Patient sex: M
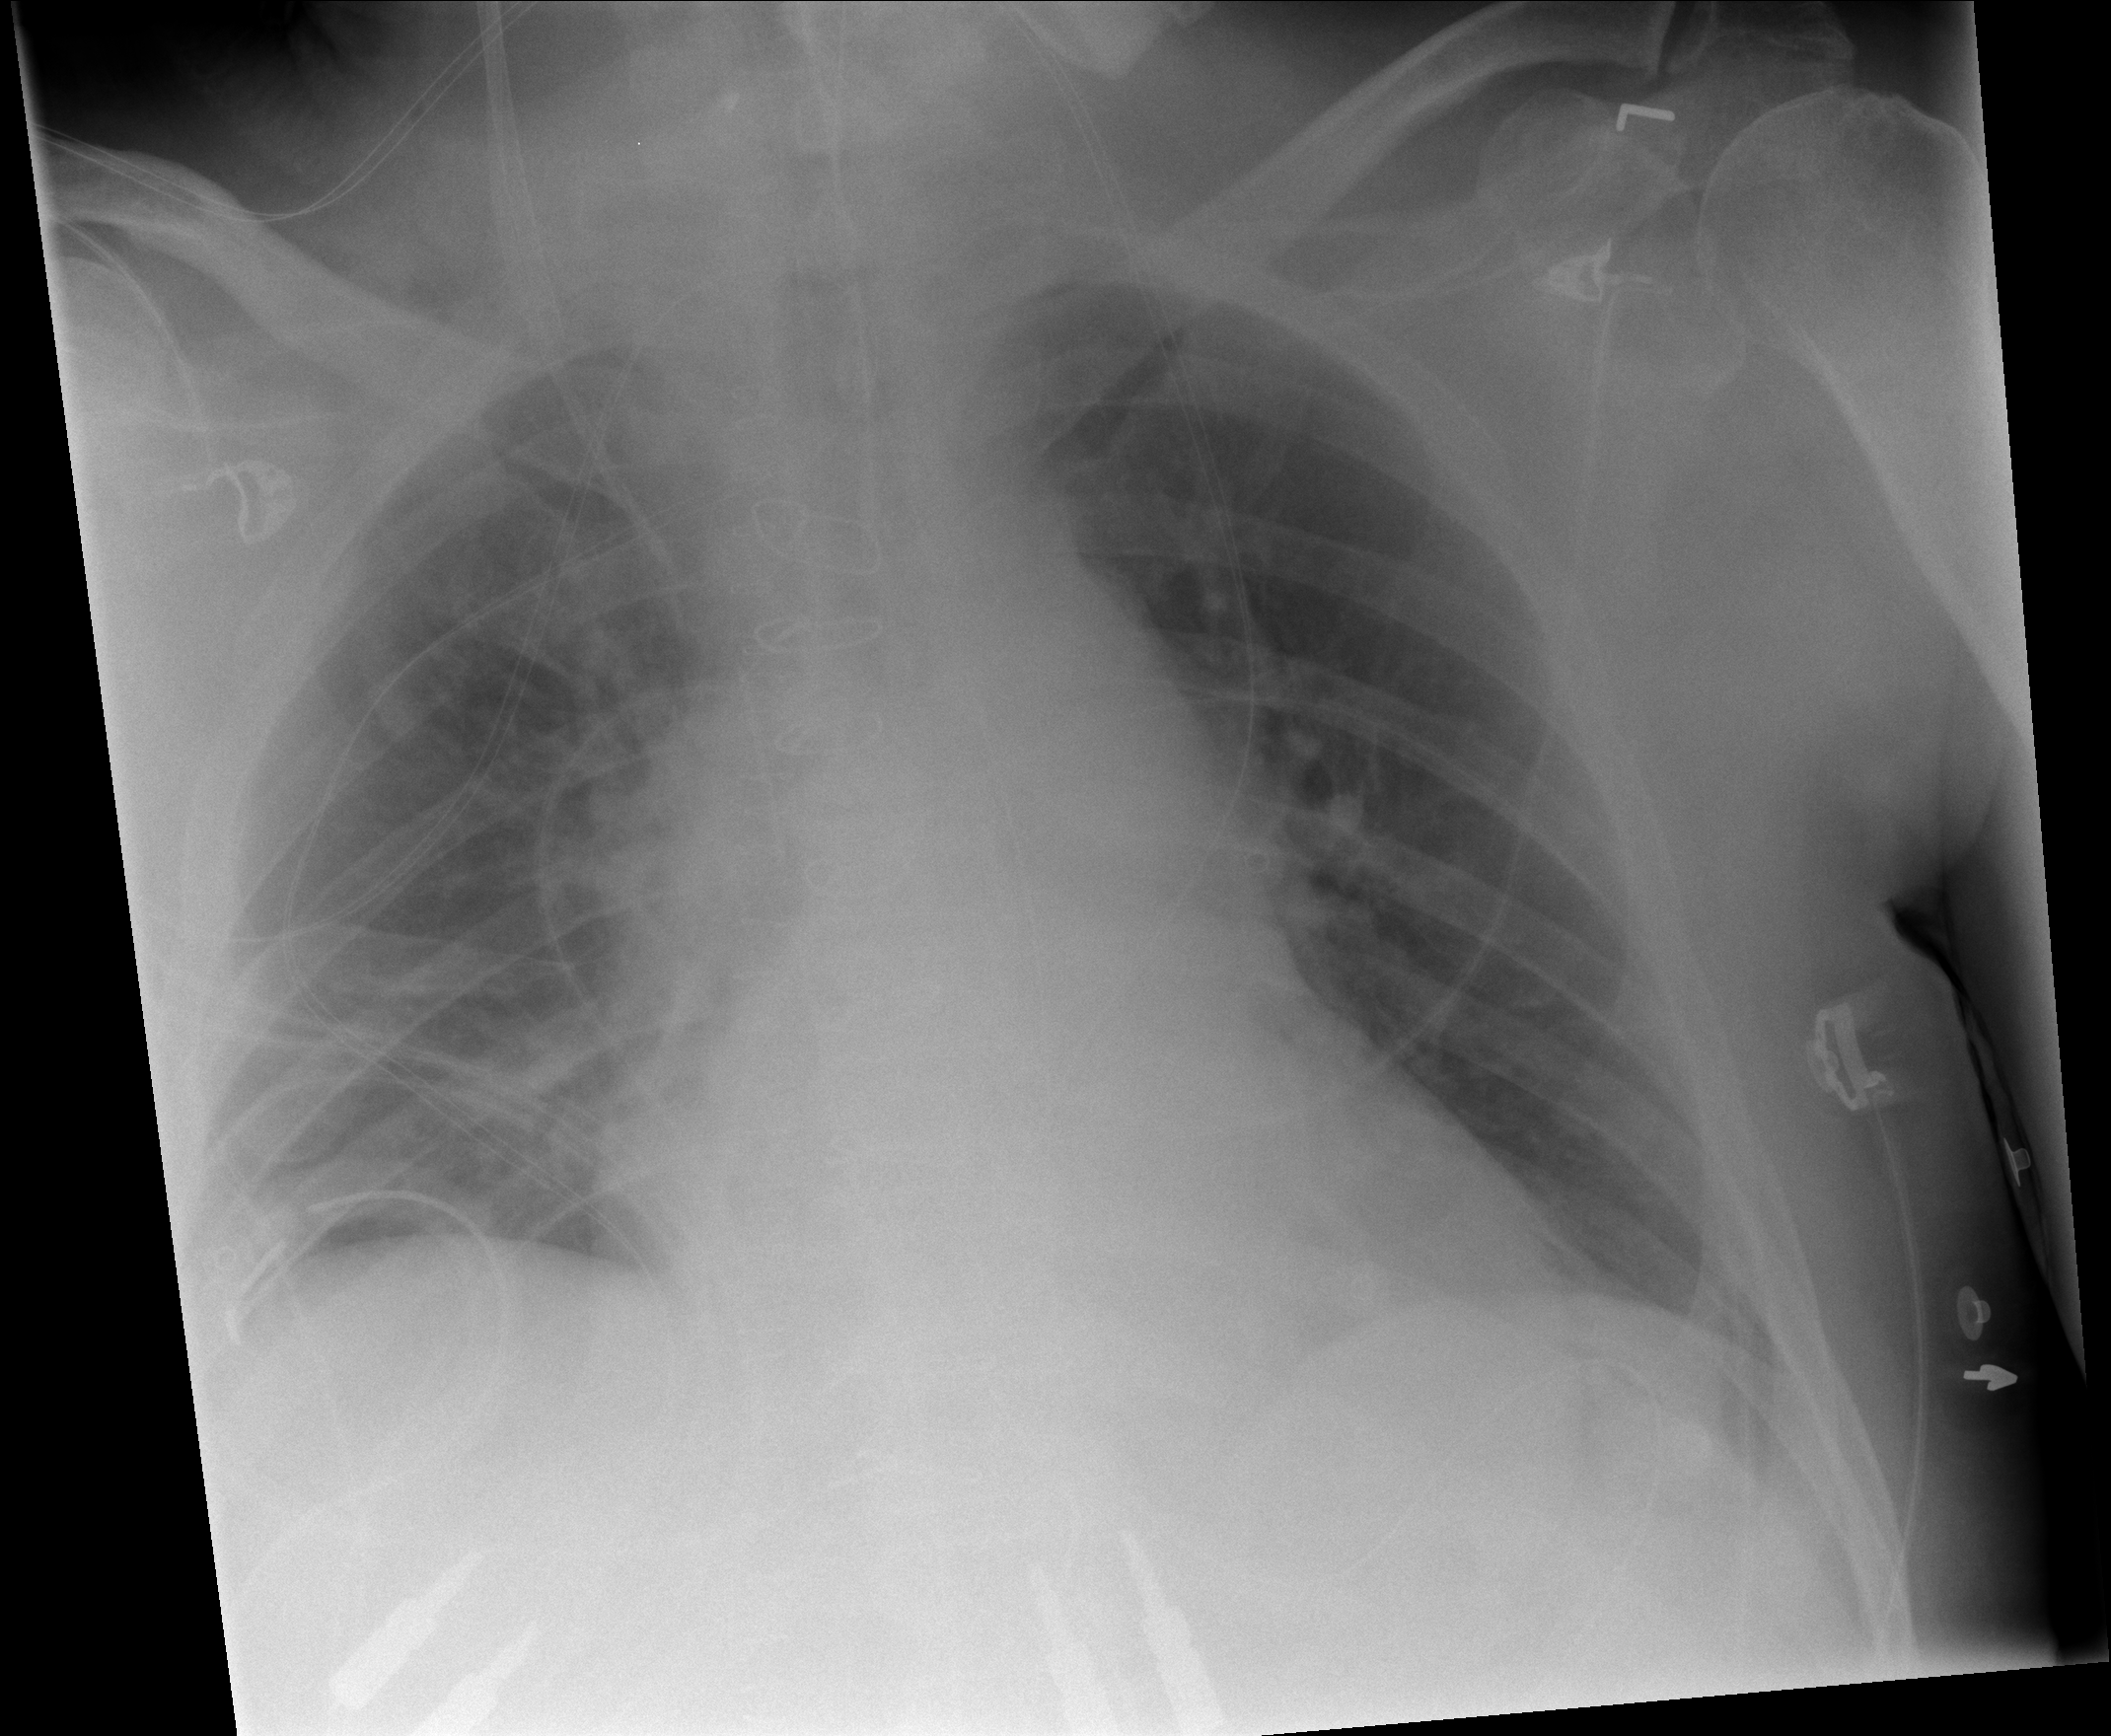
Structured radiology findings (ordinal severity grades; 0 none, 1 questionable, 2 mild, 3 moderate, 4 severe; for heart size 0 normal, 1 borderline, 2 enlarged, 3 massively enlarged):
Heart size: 2
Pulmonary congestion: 2
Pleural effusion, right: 1
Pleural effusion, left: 0
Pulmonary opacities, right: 2
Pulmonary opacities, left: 0
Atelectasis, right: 2
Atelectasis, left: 0